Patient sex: F
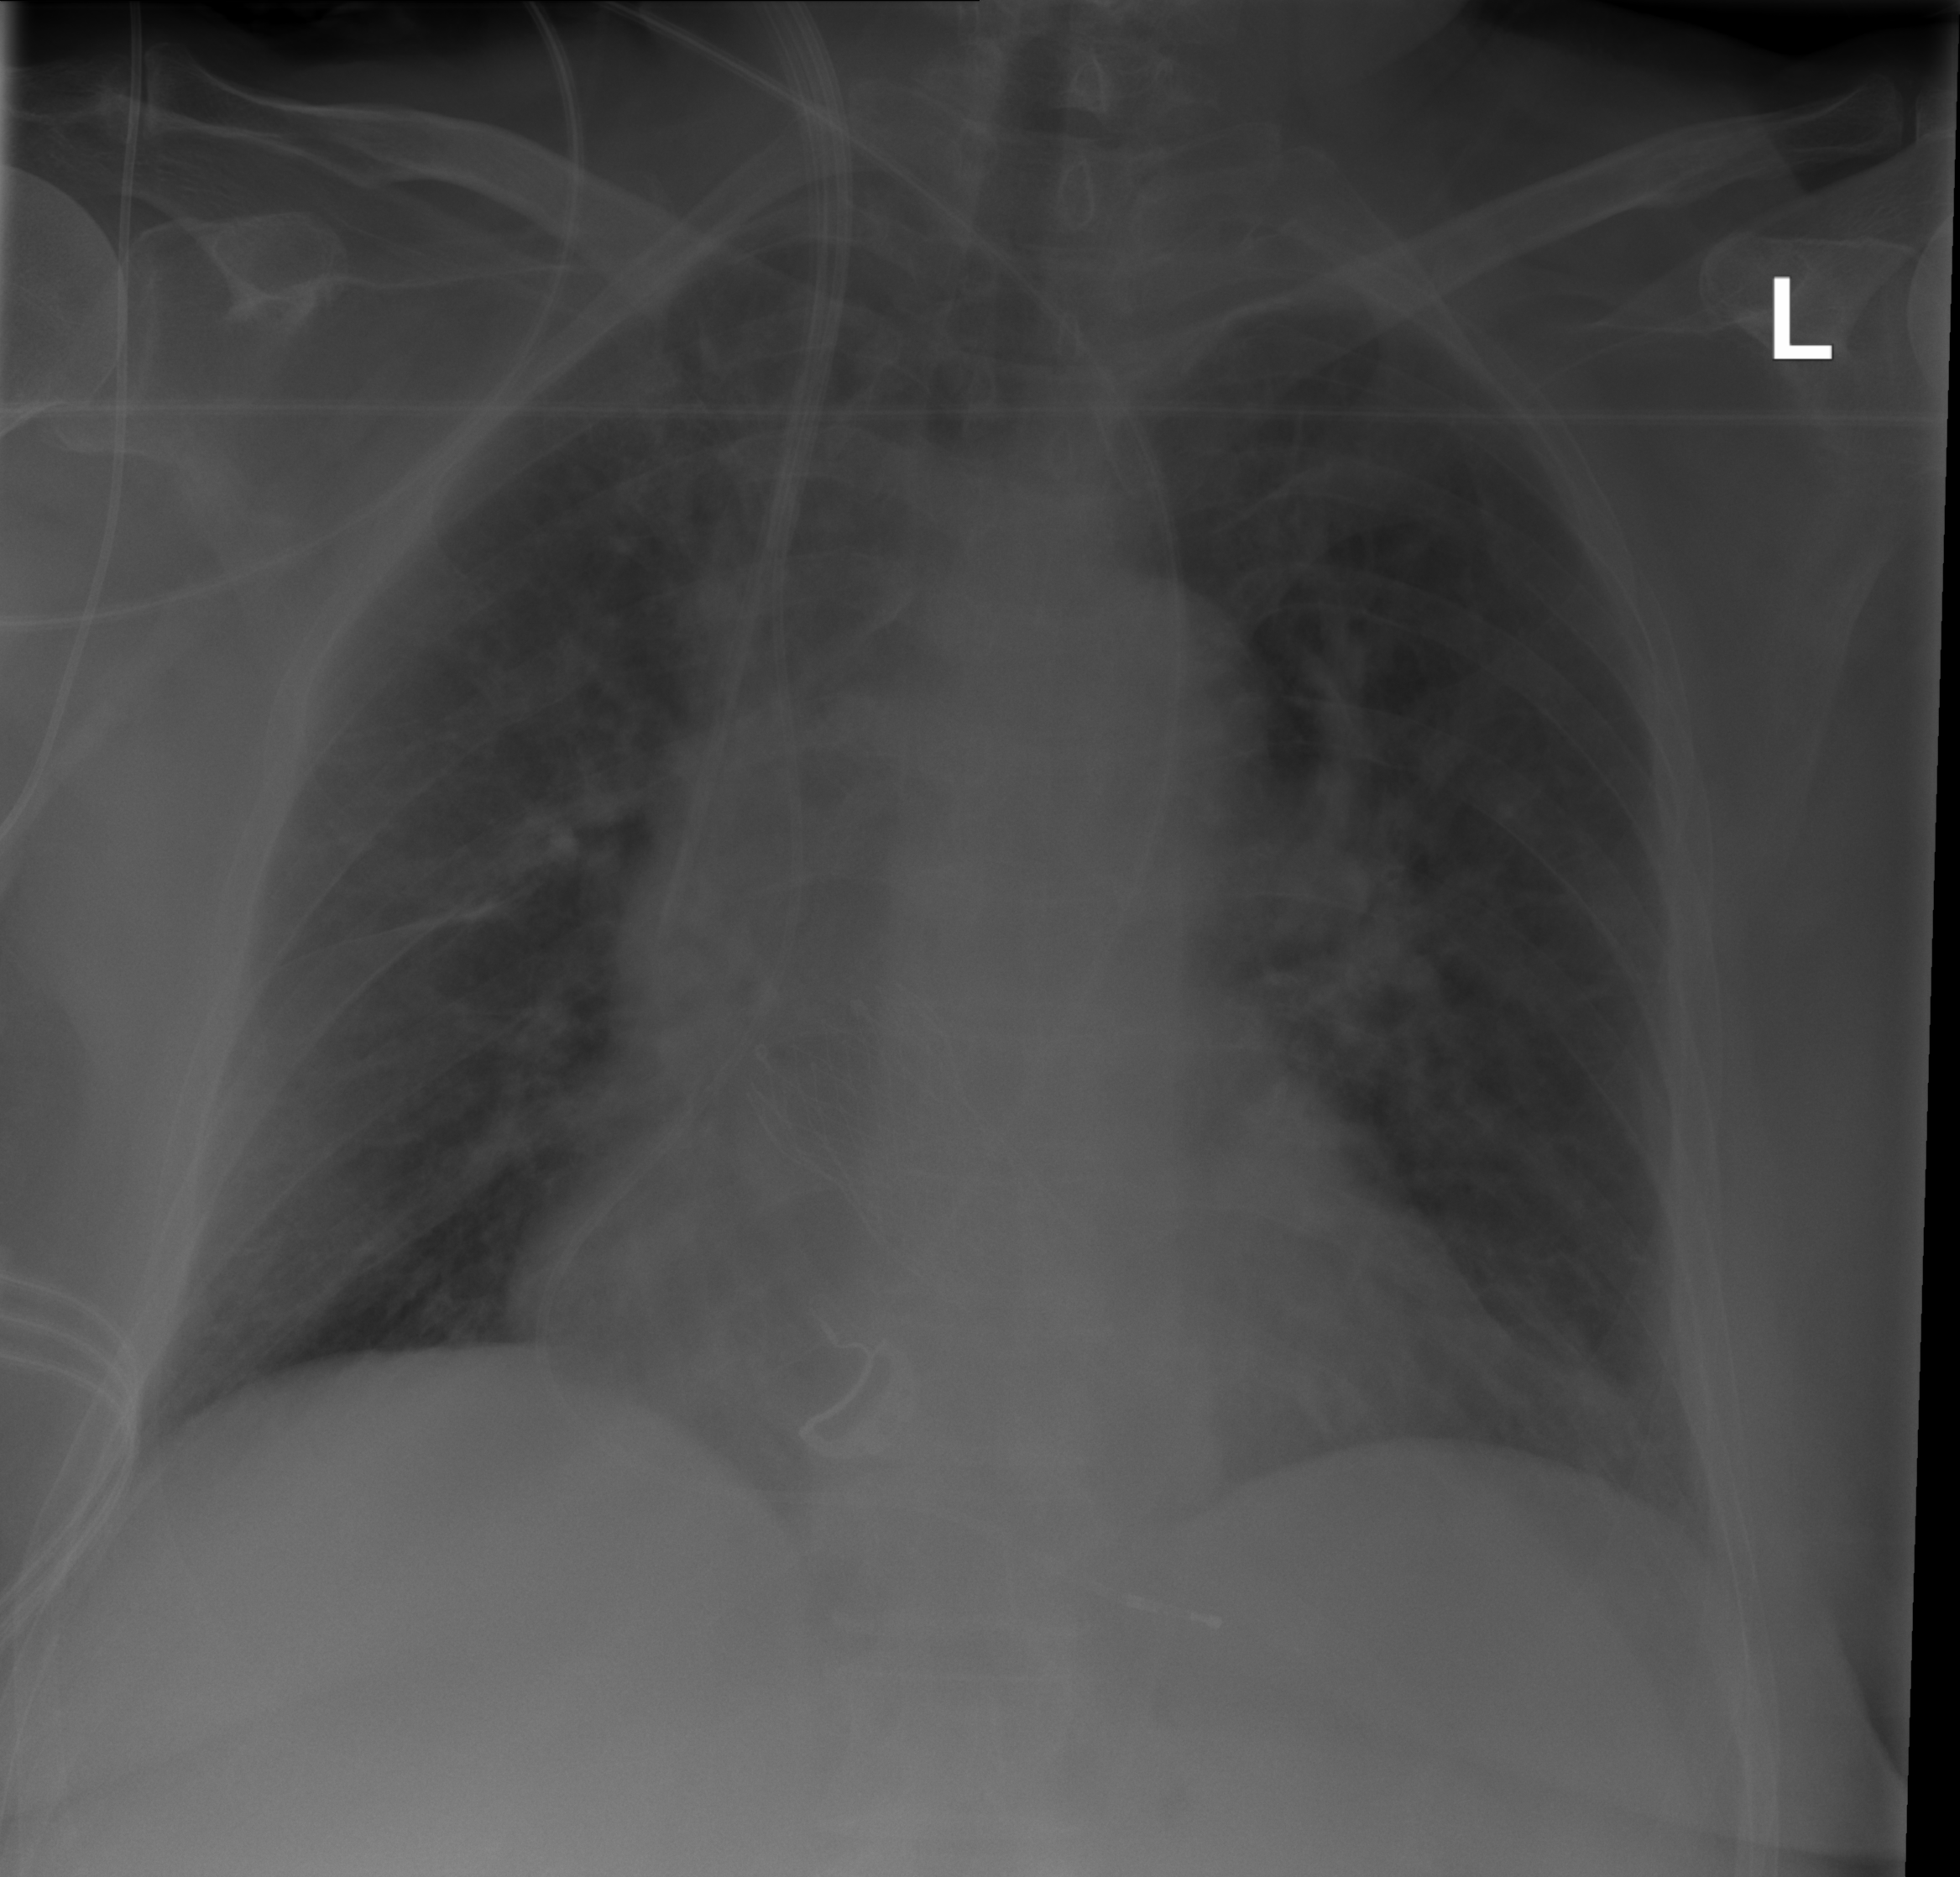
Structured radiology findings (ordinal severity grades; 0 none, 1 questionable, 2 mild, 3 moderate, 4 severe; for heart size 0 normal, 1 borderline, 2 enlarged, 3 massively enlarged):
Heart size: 2
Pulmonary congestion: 2
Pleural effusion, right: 0
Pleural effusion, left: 0
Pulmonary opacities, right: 0
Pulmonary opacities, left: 0
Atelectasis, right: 2
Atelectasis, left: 2